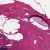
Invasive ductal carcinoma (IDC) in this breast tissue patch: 0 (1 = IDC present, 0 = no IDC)